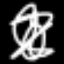
Label: frog